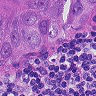
Metastatic tissue present: yes